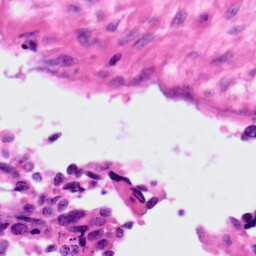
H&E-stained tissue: Ovarian